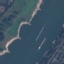
Land use / land cover: River